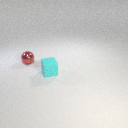
small red metal sphere behind small cyan rubber cube